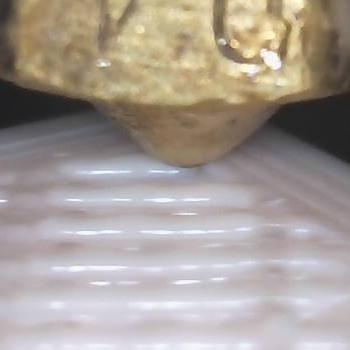
Flow rate: 141%